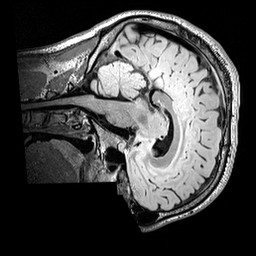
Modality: FLAIR
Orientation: sagittal
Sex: male
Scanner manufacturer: siemens
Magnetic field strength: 3 T
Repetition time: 5 s
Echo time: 0.395 s